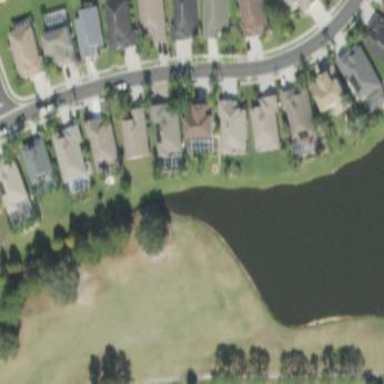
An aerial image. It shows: Water hazard in golf course. The hazard is natural water feature.